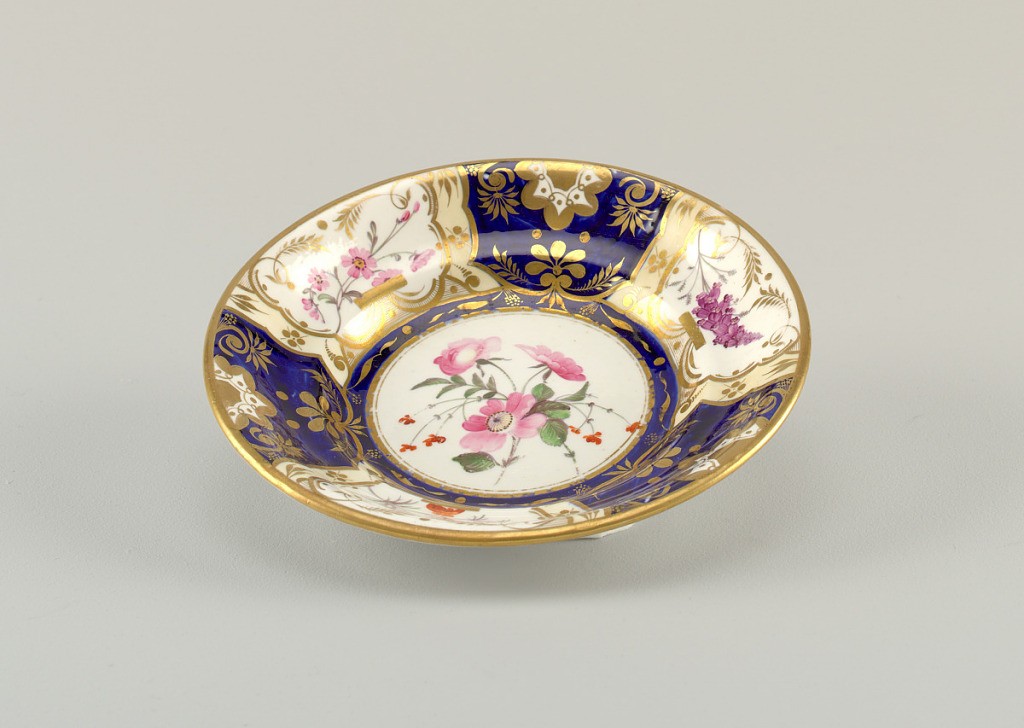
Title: Dish, from a Tea Service
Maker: Spode Ceramic Works, English, established 1776
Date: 19th century
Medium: porcelain, vitreous enamel, gold
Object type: dish
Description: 1992-5-47: Dish with segmented decoration of gilt and enamel ...